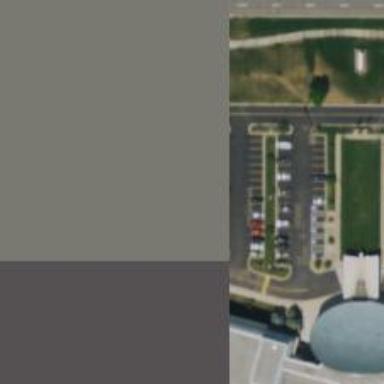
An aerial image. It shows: Parking space is available.